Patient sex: F
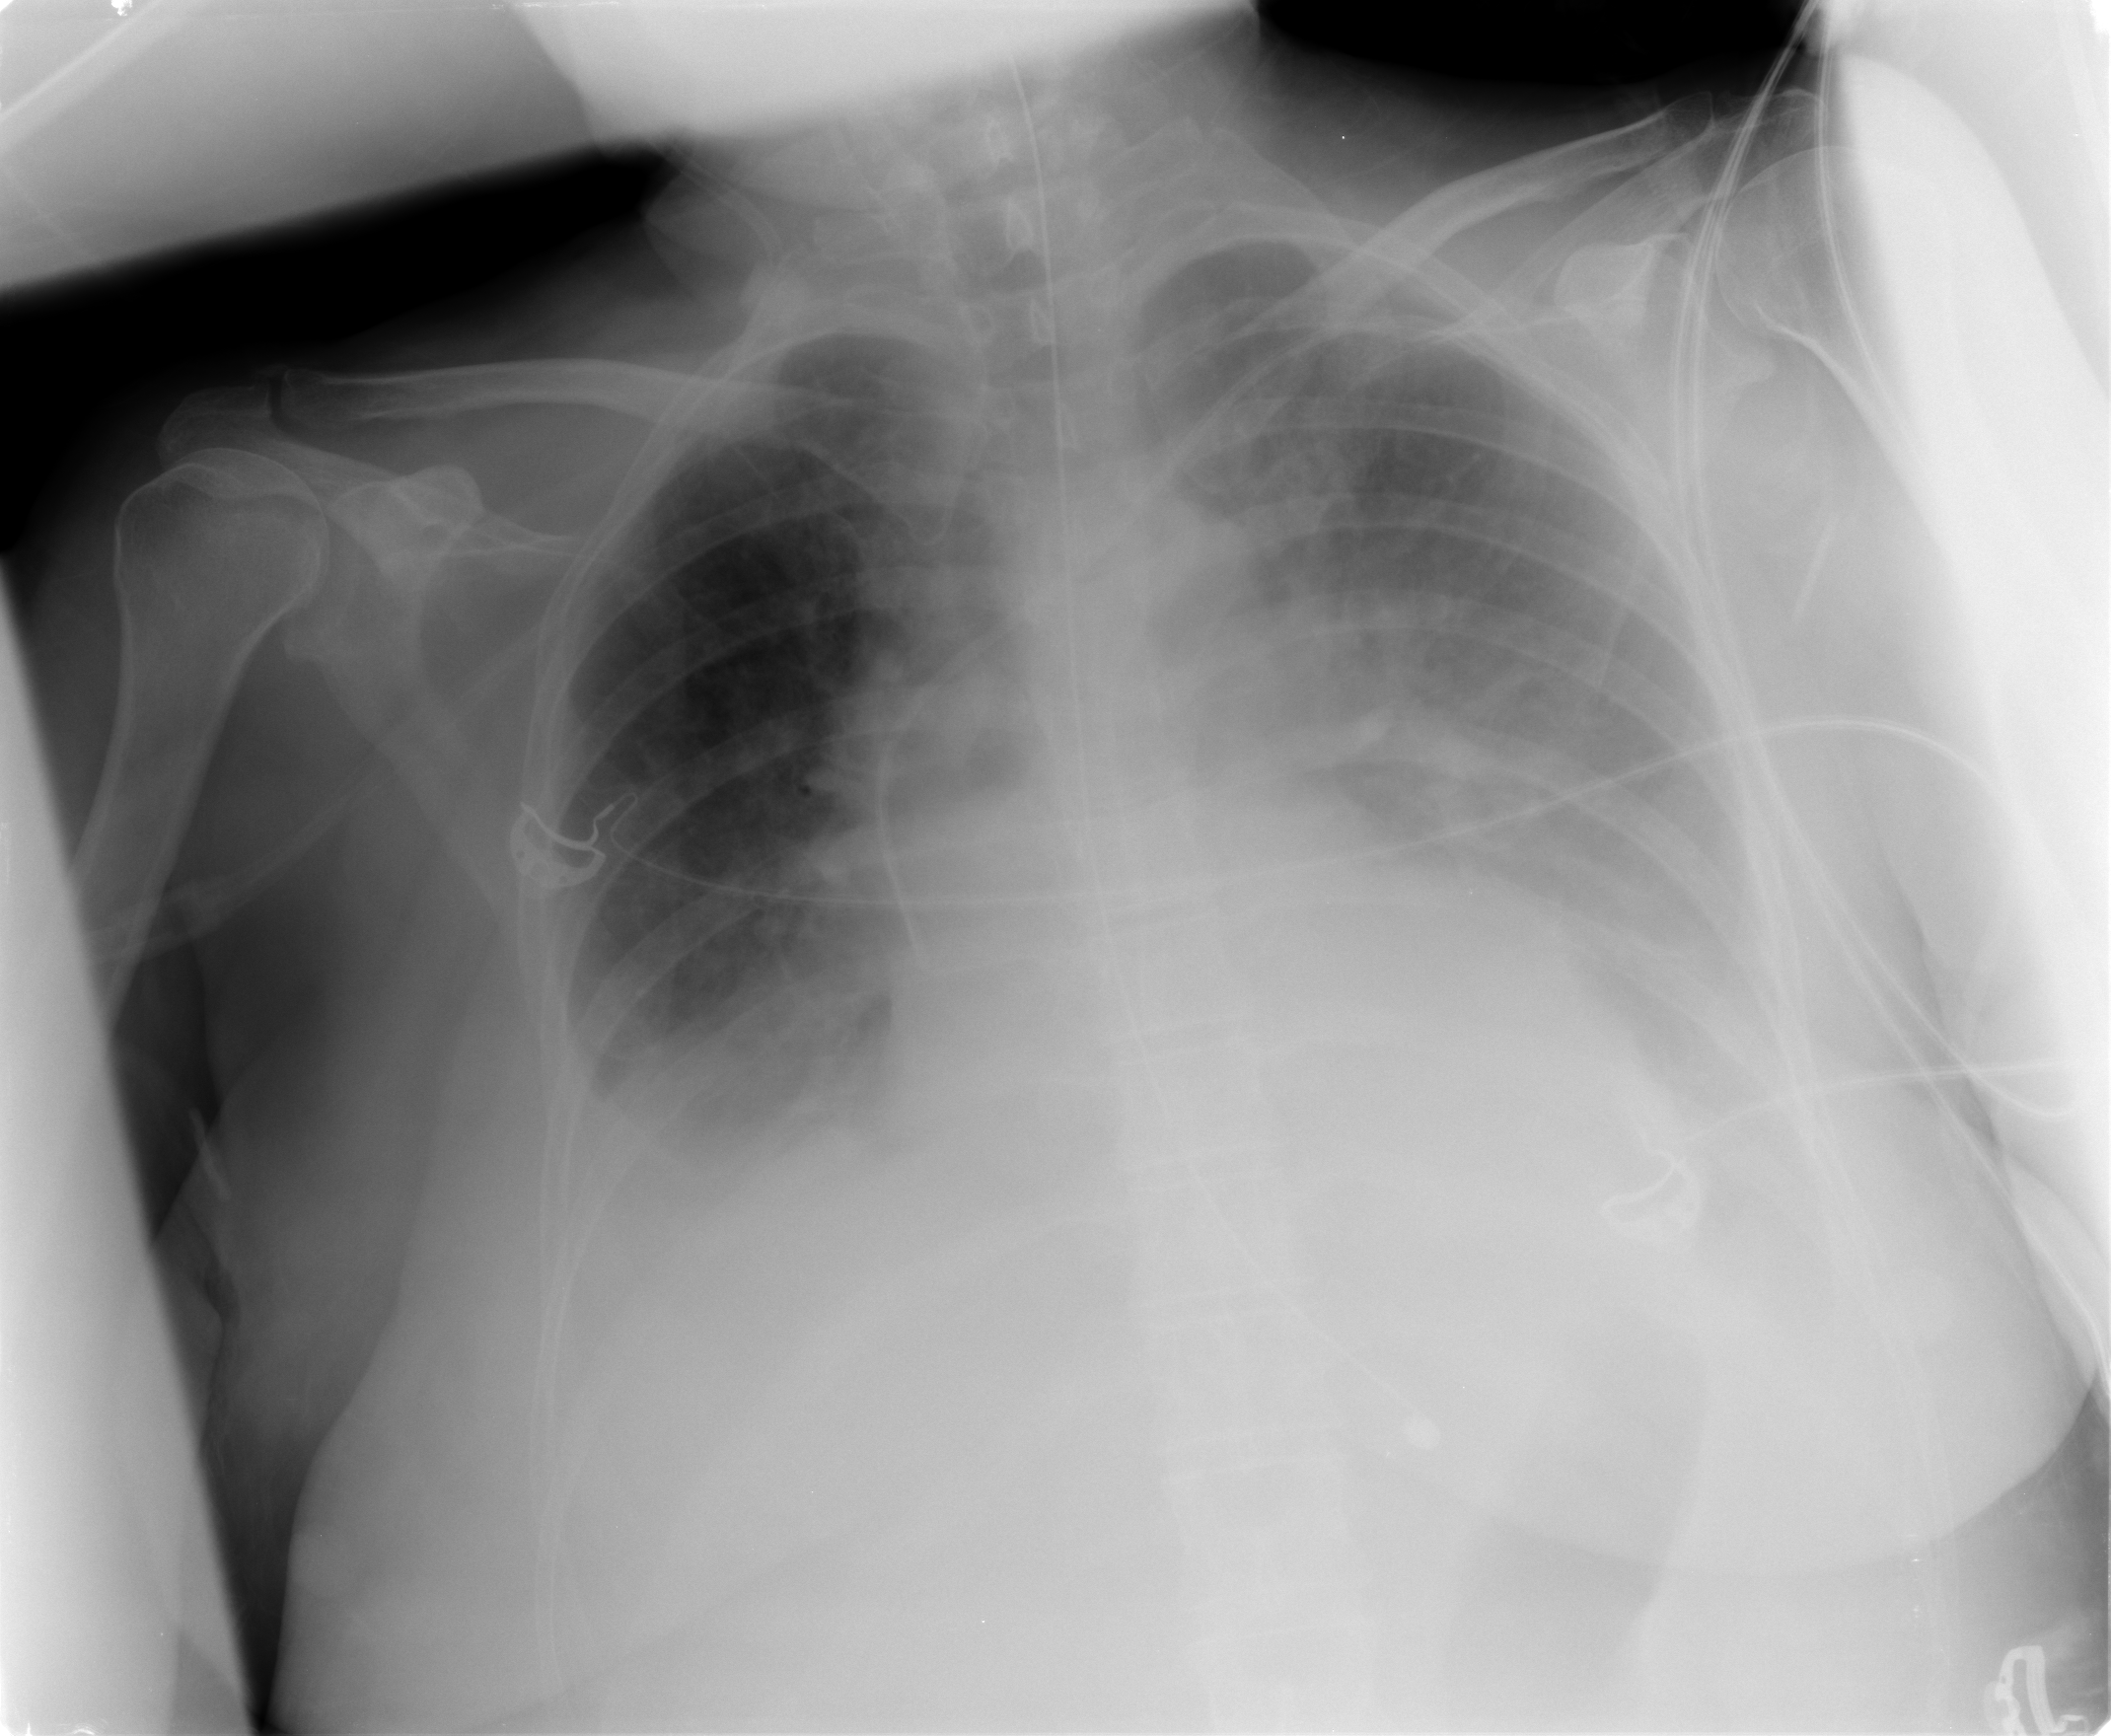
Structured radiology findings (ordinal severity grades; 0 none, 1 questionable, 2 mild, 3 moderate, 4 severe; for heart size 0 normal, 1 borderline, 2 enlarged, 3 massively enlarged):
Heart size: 0
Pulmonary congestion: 2
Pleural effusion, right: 2
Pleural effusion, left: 3
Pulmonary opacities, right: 1
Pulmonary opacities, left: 2
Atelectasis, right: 2
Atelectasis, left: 3